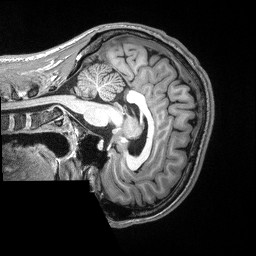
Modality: T1w
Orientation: sagittal
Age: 18
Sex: male